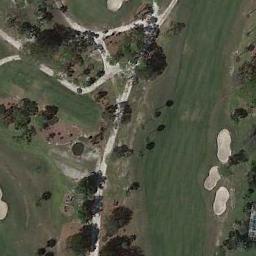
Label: golf_course